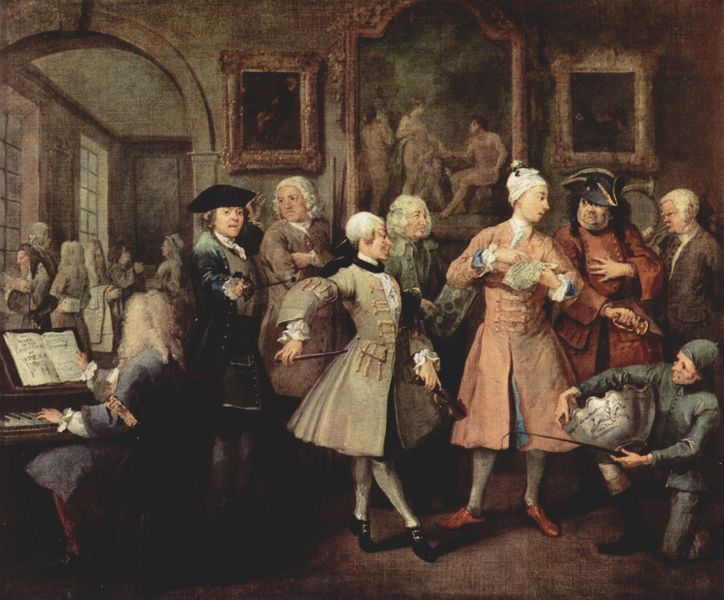
Titel: Der Morgenempfang
Künstler: William Hogarth
Standort: London
Institution: Sir John Soane's Museum
Schlagwörter: blau, flügel, gemälde, gruppe, hand, mann, nackt, schatten, weiß, frauen, menschen, ocker, sitzen, braun, degas, fenster, frankreich, frau, grau, hintergrund, hut, kleid, kleider, männer, paris, raum, schwarz, stuhl, szene, tür, vordergrund, zimmer, ölbild, rot, schloss, ball, fest, gesellschaft, gespräch, haube, herren, leute, malerei, rock, tanz, feier, jacke, barock, diener, kleidung, rahmen, samt, schale, schüssel, stehen, ärmel, bild, gesten, herrengesellschaft, innenraum, portrait, porträt, spiegel, boden, haare, interieur, mantel, adel, gesang, konzert, musik, musiker, tanzen, theater, england, locken, rokoko, rosa, genre, rund, stock, perücke, füße, bilder, ecke, düster, bogen, spieler, halsband, noten, schuhe, stab, zuschauer, hof, pilaster, figuren, rundbogen, franzosen, tafel, salon, spielen, klavier, klavierspieler, menuett, notenblatt, pianist, piano, durchgang, knöpfe, gehrock, spange, spiel, strümpfe, schild, knabe, durchblick, knien, mäntel, peitsche, degen, dreispitz, stiefel, flur, schuh, tasten, anlass, orgie, halbrund, geige, violine, strumpfhose, gehröcke, schnallenschuhe, perücken, turban, türkei, preußen, tafelbild, lied, bräunlich, franzose, willkommen, vorraum, mozart, fensterbogen, geschenke, gerte, patina, dirigent, notenbuch, pastelle, gaben, schlafmütze, cembalo, friedrich der grosse, aphrodite, feine gesellschaft, hogarth, schäferstunde, schnabelschuh, taktstock, spinett, tanzschritt, tanzschritte, kleidunh, perückke, pialster, engaland, gemälderahmen, hofleute, klavierkonzert, lampenschirm peitsche, tanzgesellschaft, tanzmeister, pianoforte, 18. jahrhundert, spiinett, orgir